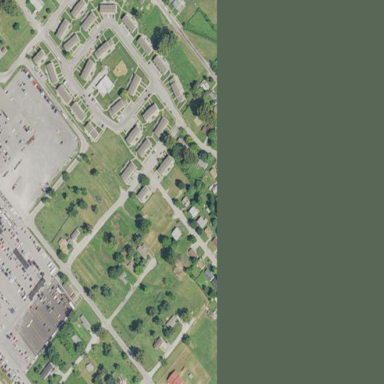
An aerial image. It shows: Residential area composed of single-family homes.